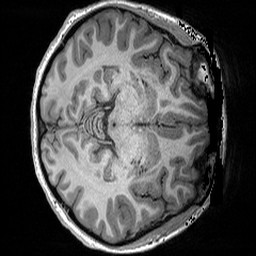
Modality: T1w
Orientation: axial
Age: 23
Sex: female
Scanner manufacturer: siemens
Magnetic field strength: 3 T
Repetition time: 2.3 s
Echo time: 0.00298 s